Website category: phone
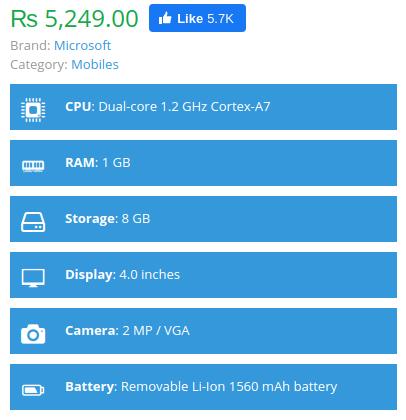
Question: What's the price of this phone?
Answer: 5,249.00

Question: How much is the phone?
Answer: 5,249.00

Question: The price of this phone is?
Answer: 5,249.00

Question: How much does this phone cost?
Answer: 5,249.00

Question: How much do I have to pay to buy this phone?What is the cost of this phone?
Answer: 5,249.00

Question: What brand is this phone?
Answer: Microsoft

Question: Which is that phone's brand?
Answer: Microsoft

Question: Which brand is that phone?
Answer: Microsoft

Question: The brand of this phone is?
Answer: Microsoft

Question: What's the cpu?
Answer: Dual-core 1.2 GHz Cortex-A7

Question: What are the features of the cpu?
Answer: Dual-core 1.2 GHz Cortex-A7

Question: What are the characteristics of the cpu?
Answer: Dual-core 1.2 GHz Cortex-A7

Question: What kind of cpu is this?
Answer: Dual-core 1.2 GHz Cortex-A7

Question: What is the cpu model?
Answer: Dual-core 1.2 GHz Cortex-A7

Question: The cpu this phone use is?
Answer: Dual-core 1.2 GHz Cortex-A7

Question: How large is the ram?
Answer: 1 GB

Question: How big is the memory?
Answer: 1 GB

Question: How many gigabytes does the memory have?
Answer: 1 GB

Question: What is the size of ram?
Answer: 1 GB

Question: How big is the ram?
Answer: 1 GB

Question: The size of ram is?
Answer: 1 GB

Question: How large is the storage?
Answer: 8 GB

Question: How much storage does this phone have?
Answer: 8 GB

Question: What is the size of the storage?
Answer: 8 GB

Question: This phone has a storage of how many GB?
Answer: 8 GB

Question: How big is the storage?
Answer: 8 GB

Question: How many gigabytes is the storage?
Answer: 8 GB

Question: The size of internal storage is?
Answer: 8 GB

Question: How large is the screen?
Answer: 4.0 inches

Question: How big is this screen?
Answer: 4.0 inches

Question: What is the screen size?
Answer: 4.0 inches

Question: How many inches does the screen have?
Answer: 4.0 inches

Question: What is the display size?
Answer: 4.0 inches

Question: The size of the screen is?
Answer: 4.0 inches

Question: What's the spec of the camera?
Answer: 2 MP / VGA

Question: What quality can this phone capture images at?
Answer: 2 MP / VGA

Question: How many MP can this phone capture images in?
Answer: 2 MP / VGA

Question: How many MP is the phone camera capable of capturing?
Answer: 2 MP / VGA

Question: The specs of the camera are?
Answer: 2 MP / VGA

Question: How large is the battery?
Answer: Removable Li-Ion 1560 mAh battery

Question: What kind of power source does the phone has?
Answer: Removable Li-Ion 1560 mAh battery

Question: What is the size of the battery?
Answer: Removable Li-Ion 1560 mAh battery

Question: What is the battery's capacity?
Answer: Removable Li-Ion 1560 mAh battery

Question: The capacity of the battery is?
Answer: Removable Li-Ion 1560 mAh battery